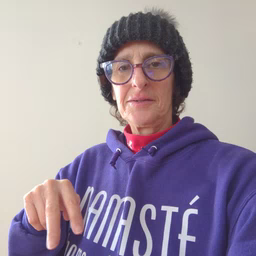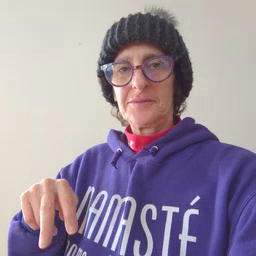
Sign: fast